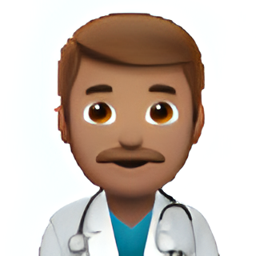
Name: male health worker type 4
Emoji: 👨🏽‍⚕️
Group: People & Body
Sub-group: person-role